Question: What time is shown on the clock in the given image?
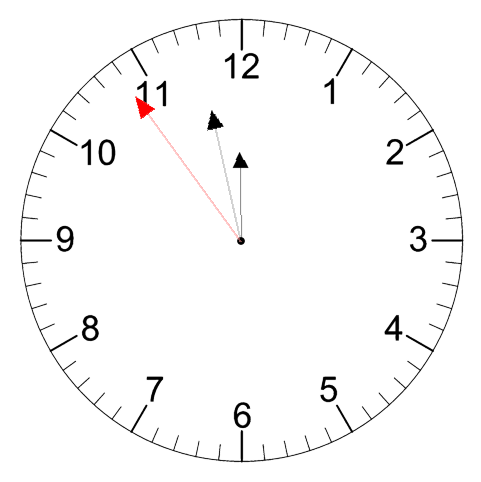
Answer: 11:57:54